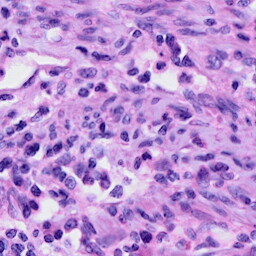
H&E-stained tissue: Cervix